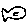
Label: fish